Question:
I have an application with a datagrid with 1 column (for now). How do I remove the second, empty column from the datagrid such that only columns with data are displayed in the datagrid.
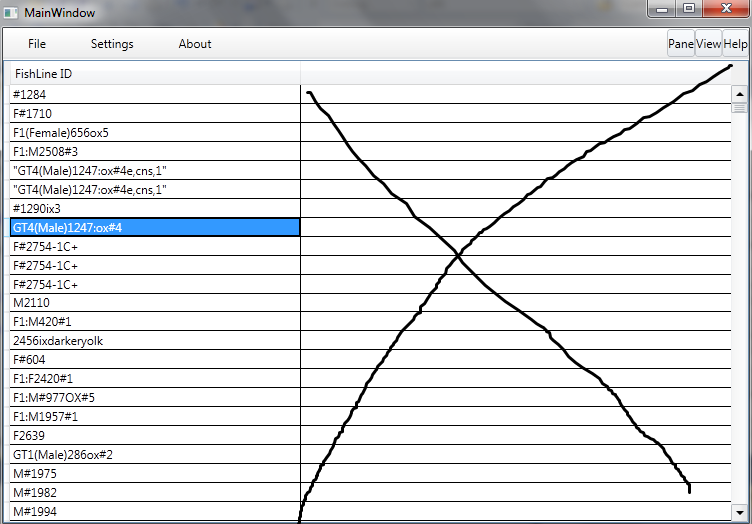
Answer: As vorrtex said in a comment the best thing to do is probably to set the column width to fill all available space:
'''
<DataGrid>
<DataGrid.Columns>
<DataGridTextColumn Header="FishLine ID" Width="*"/>
</DataGrid.Columns>
...
</DataGrid>
'''
Depending on the container you use you could also align the grid to the left side, leaving empty space to its right:
'''
<DataGrid HorizontalAlignment="Left">
<DataGrid.Columns>
<DataGridTextColumn Header="FishLine ID"/>
</DataGrid.Columns>
...
</DataGrid>
'''
Hopefully that is what you were looking for...